RGB frame:
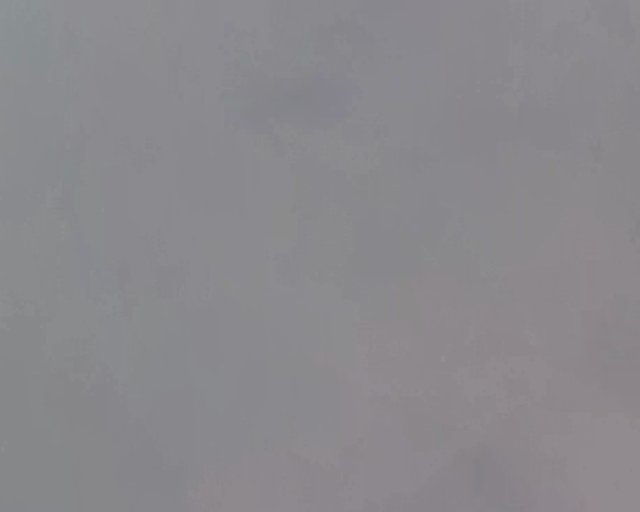
Thermal frame:
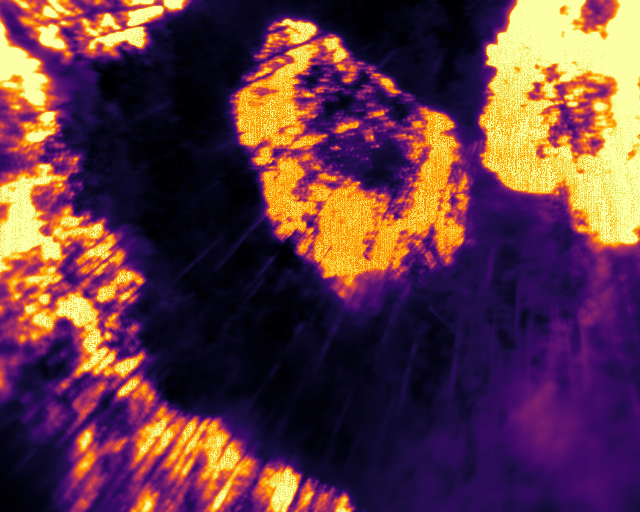
Captured: 2026-02-27 02:37:49
Pixels at or above 80 °C: 141202 (fraction of frame: 0.4309)